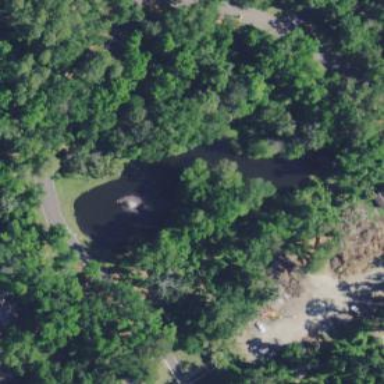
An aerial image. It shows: Pond with natural water.